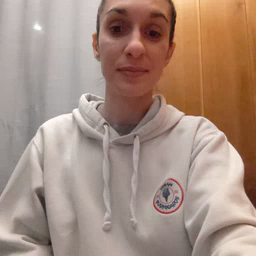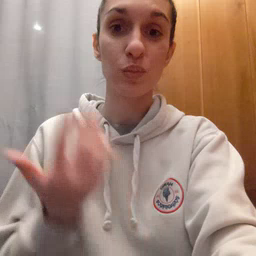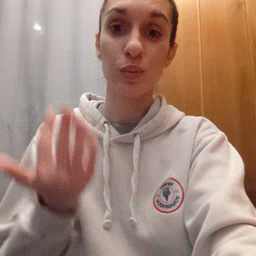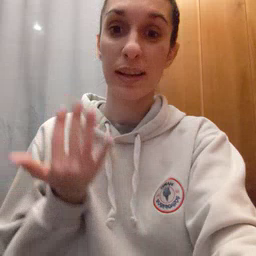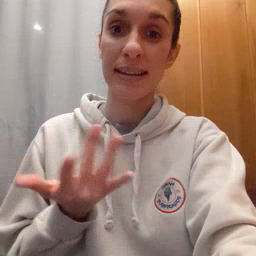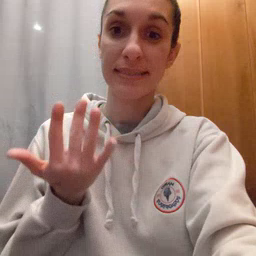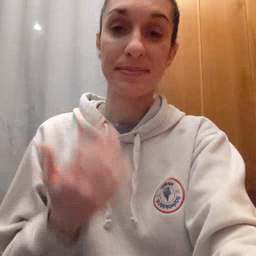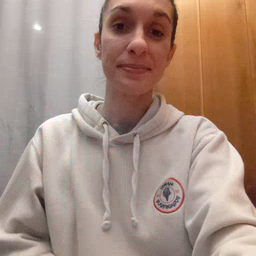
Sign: wait